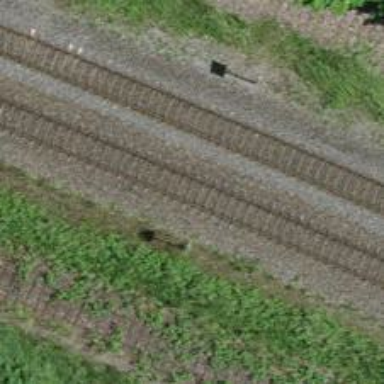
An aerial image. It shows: Solitary milestone along the railway.